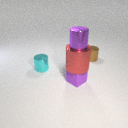
small purple rubber cube in front of small brown metal cylinder